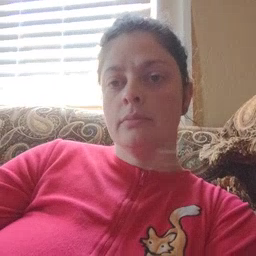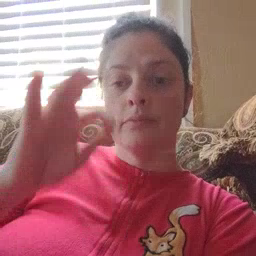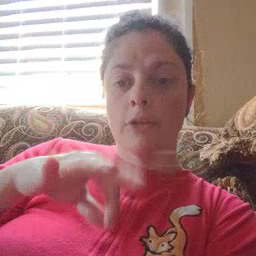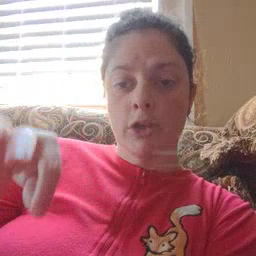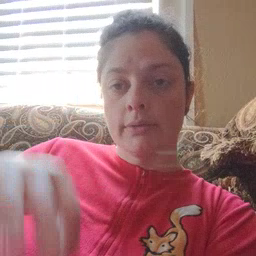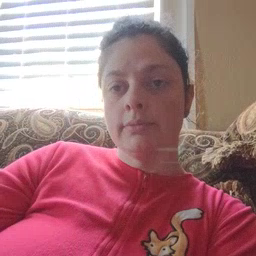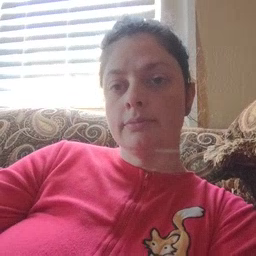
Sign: frenchfries